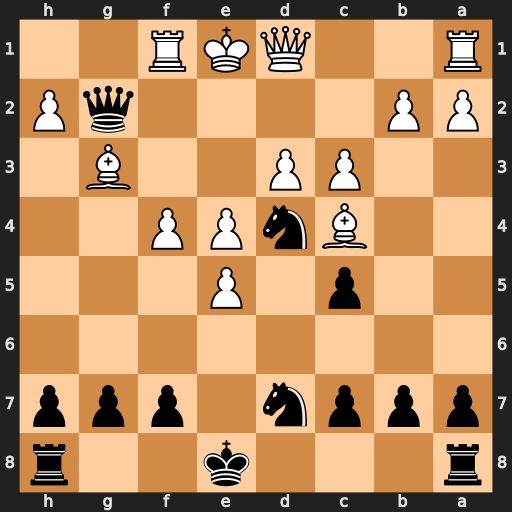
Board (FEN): r3k2r/pppn1ppp/8/2p1P3/2BnPP2/2PP2B1/PP4qP/R2QKR2
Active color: b
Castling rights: Qkq
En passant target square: -
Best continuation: Nc2+ Qxc2 Qxc2 Rf2 Qa4